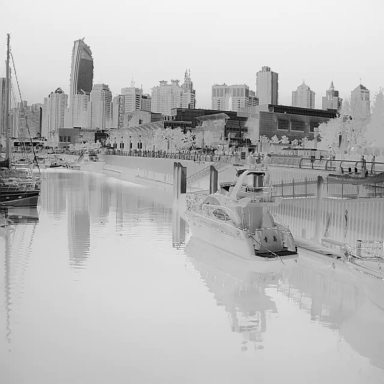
There are four objects shown in the infrared image, including three canoes, and a sailboat.